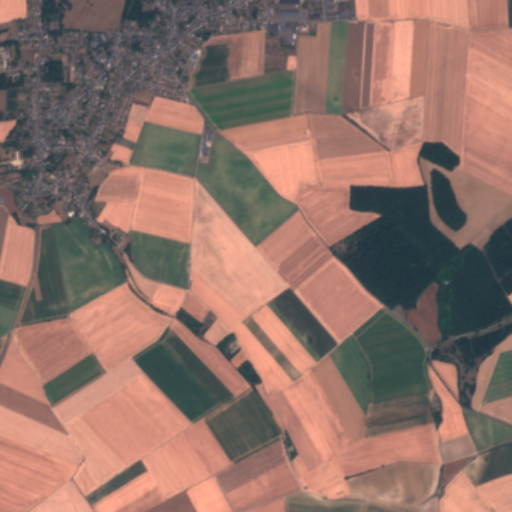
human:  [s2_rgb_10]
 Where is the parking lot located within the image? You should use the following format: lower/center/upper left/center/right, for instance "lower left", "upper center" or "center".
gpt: The parking lot is located in the upper of the image.
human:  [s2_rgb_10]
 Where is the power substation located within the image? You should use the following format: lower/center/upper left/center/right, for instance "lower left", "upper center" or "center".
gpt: The power substation is located in the upper left of the image.
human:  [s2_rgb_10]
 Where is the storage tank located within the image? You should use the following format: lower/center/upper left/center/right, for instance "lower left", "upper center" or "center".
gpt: The storage tank is located in the upper center of the image.
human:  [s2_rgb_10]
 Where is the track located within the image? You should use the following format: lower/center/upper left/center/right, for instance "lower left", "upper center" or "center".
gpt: The track is located in the upper left of the image.
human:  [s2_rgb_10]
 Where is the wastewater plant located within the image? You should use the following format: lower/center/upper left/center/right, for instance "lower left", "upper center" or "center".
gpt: The wastewater plant is located in the center left of the image.
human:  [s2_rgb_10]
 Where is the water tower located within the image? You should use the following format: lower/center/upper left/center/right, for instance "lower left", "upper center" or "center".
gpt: The water tower is located in the upper center of the image.
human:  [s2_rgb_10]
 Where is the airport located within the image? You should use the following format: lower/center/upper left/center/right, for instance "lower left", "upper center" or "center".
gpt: There is no airport in the image.